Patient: sex M, age 24
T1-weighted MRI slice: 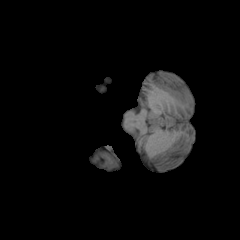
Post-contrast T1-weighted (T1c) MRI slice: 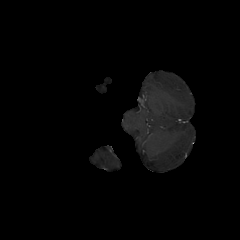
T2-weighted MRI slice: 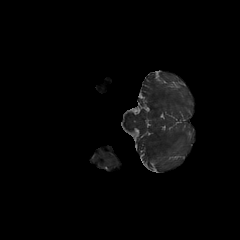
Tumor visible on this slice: no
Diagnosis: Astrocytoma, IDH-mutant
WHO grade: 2